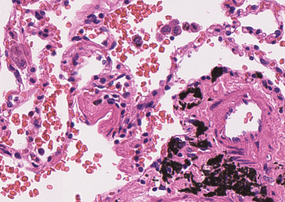
Tumor epithelial tissue: no
Tumor-associated stroma tissue: no
Normal tissue: yes